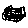
Label: bird